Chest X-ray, PA view. Patient: 80 years old, sex M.
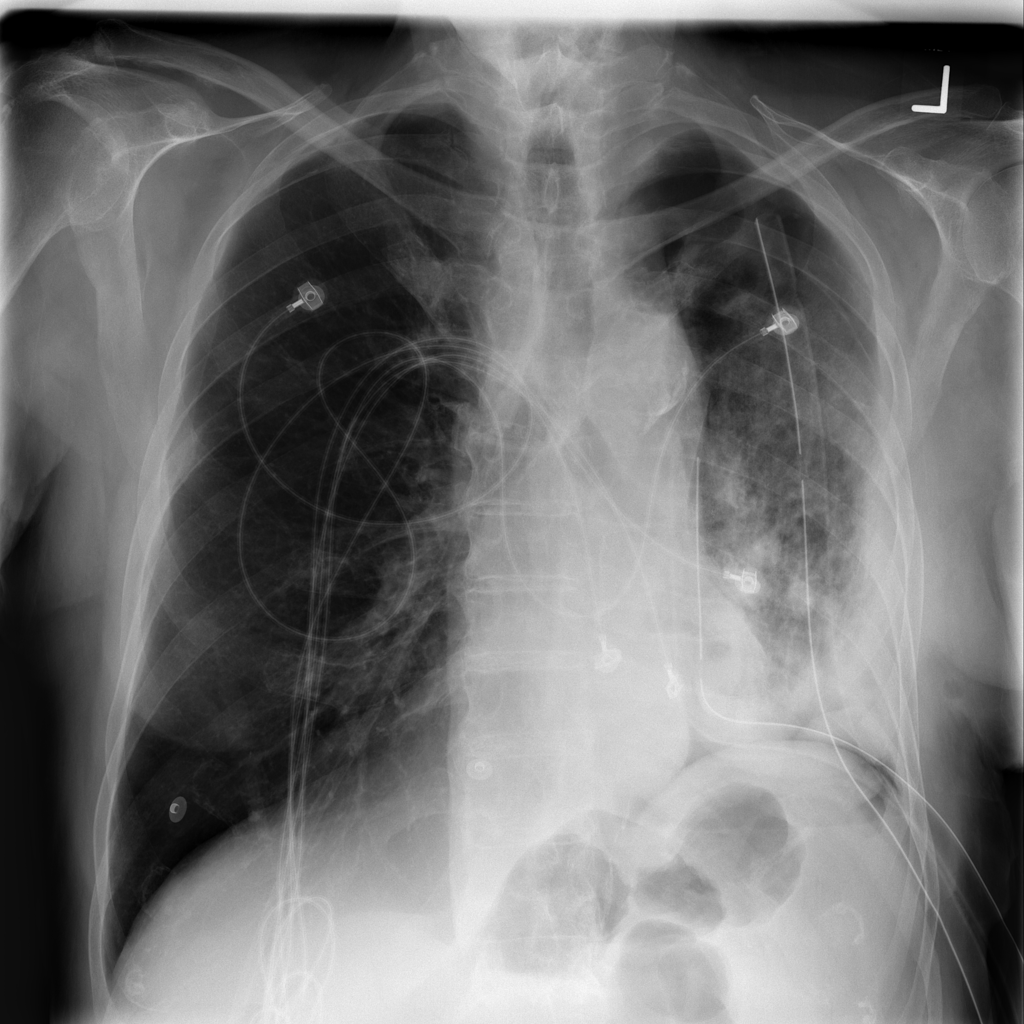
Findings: No Finding